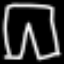
Label: pants